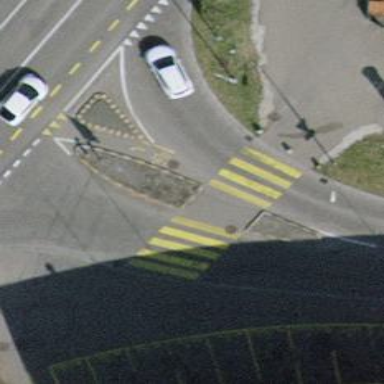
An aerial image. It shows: Uncontrolled crossing with pedestrian island.